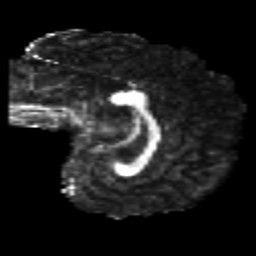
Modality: FA
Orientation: sagittal
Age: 26
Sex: male
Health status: healthy
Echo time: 0.074 s